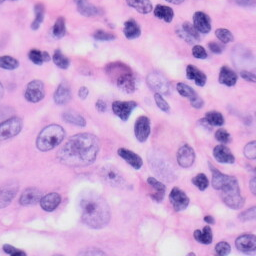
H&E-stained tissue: Skin